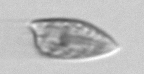
Label: Prorocentrum_dentatum